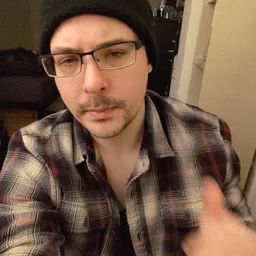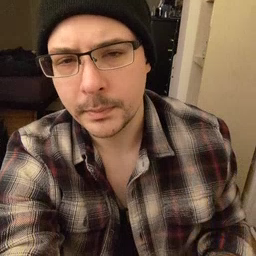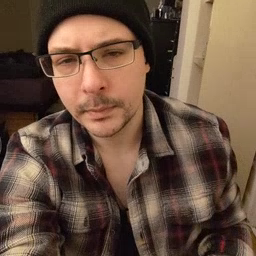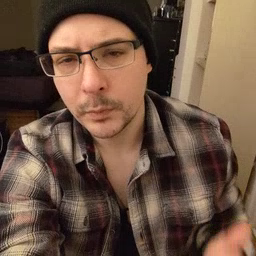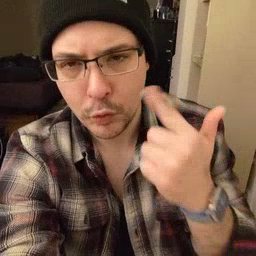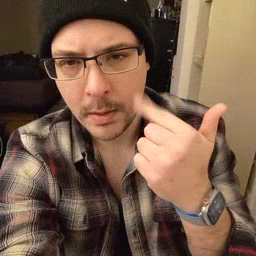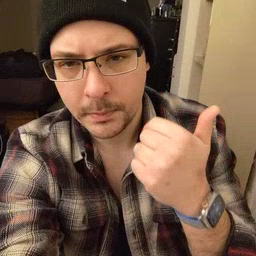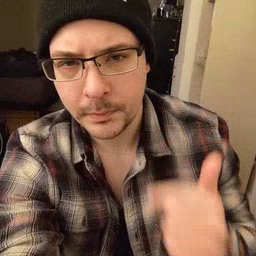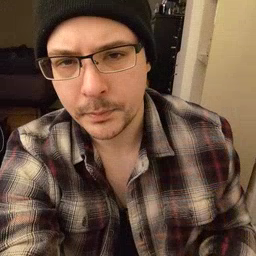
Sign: cry